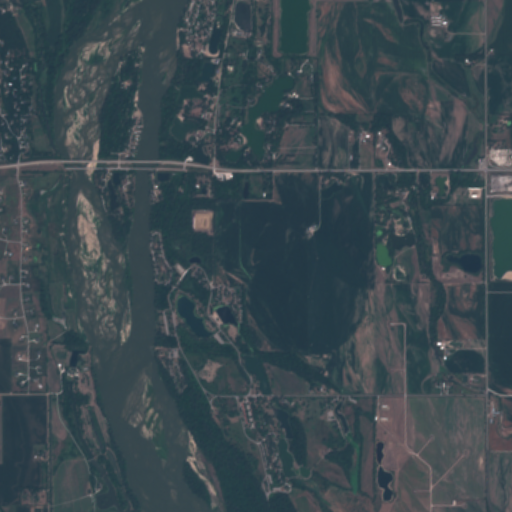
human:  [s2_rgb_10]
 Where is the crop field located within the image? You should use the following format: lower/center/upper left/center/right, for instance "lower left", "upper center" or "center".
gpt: The crop field is located in the upper right of the image.
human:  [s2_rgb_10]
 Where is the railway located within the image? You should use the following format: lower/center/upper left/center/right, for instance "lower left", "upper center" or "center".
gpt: The railway is located in the left of the image.
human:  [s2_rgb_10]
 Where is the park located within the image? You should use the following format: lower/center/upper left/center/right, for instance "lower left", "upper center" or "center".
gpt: There is no park in the image.